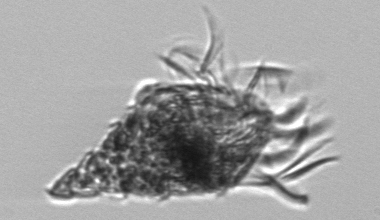
Label: Laboea_strobila